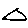
Label: triangle